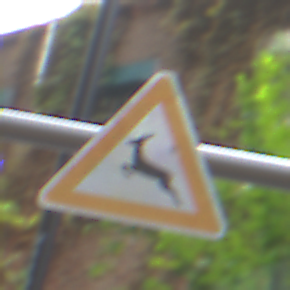
Verkehrszeichen: WildwechselRechts
Umgebung: Outdoor, Urban
Tageszeit: MorningAfternoon
Wetter: Overcast
Licht: Natural
Jahreszeit: NotSpecified
Kontrast: LowContrast